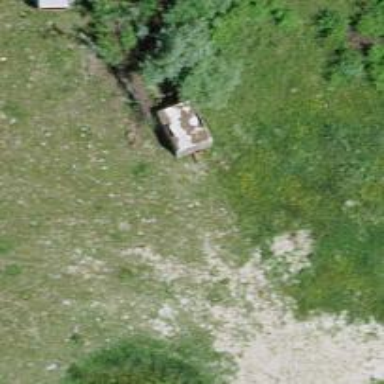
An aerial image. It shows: Bird hide located in leisure land area.